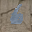
Label: 6